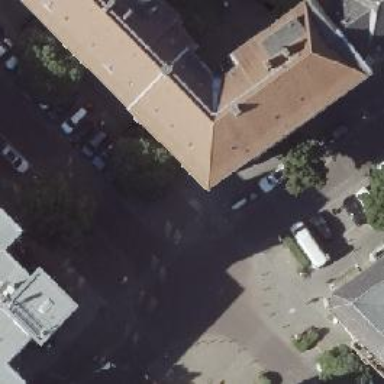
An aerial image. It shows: Living street with parking available on the street side.